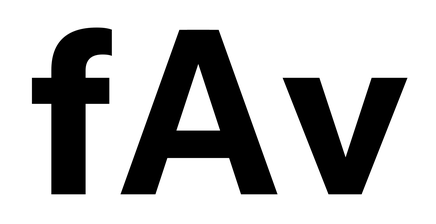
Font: InstrumentSans_Bold